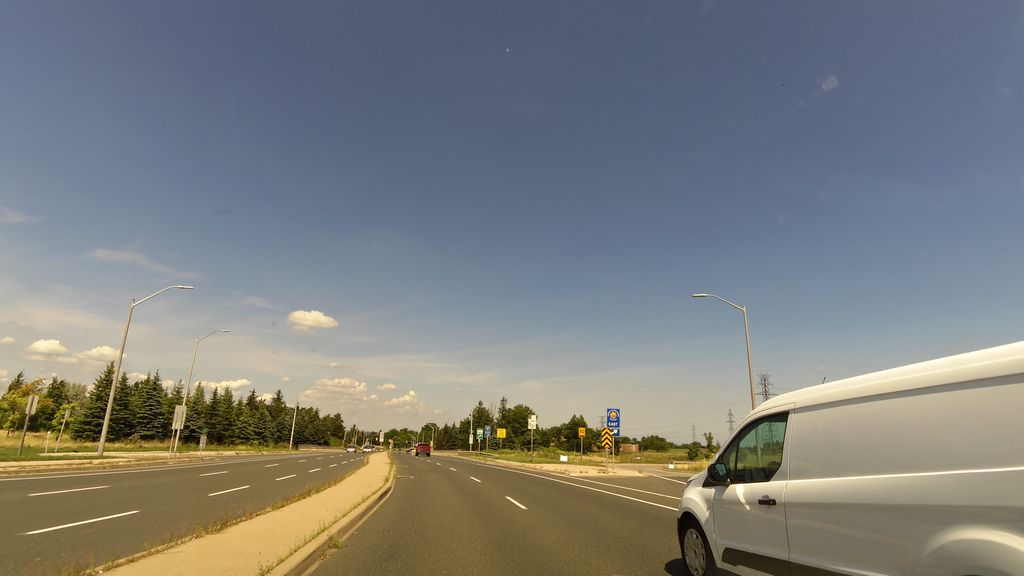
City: hamilton